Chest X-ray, PA view. Patient: 63 years old, sex M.
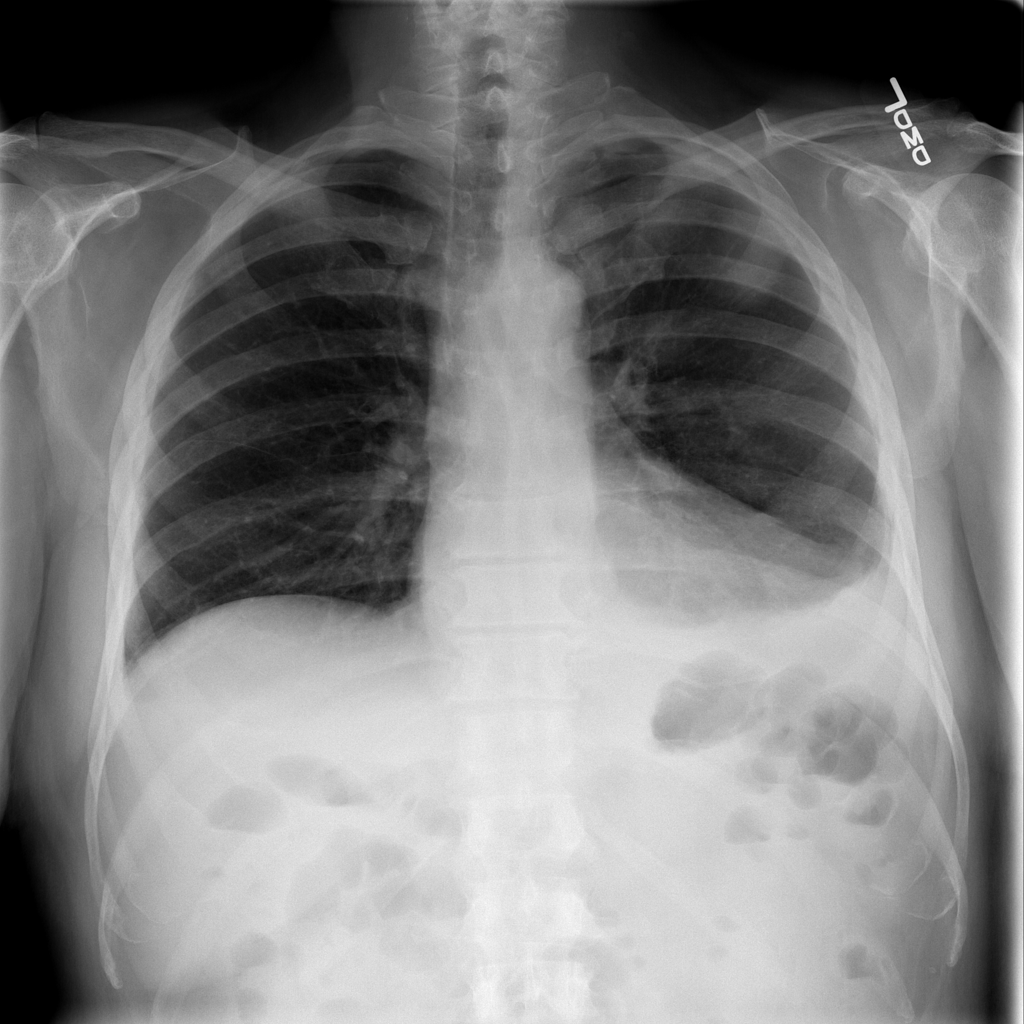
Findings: Effusion